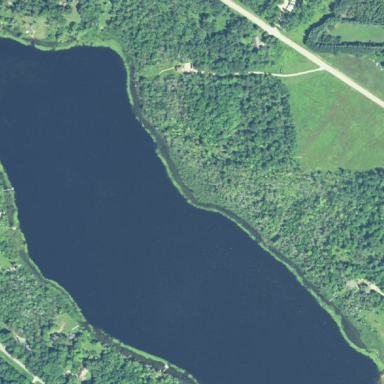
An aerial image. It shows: Lake with natural water.